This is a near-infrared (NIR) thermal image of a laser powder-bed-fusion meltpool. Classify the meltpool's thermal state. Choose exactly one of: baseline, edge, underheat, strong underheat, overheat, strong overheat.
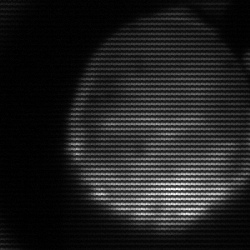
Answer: edge